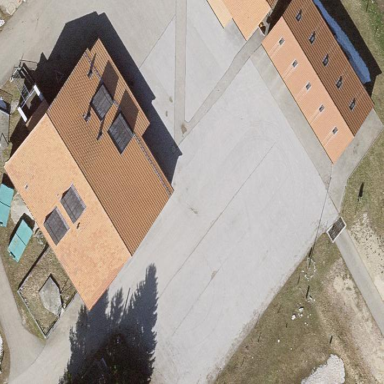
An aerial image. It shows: Military barracks.